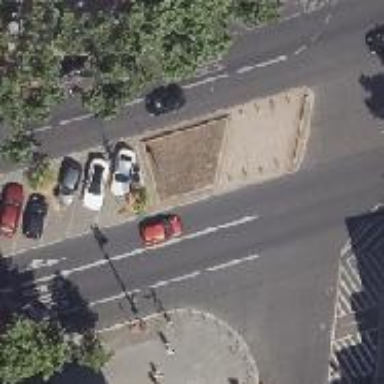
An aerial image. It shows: Traffic island located on footway.